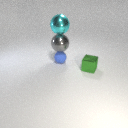
large gray metal sphere above small blue rubber sphere